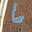
Label: 6